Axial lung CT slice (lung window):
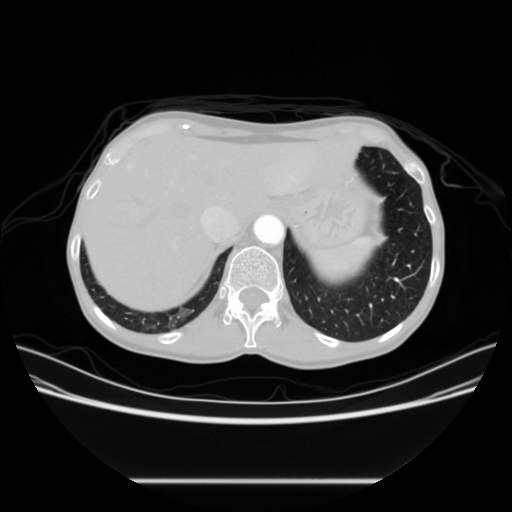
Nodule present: no